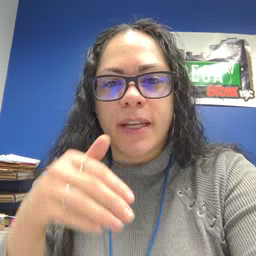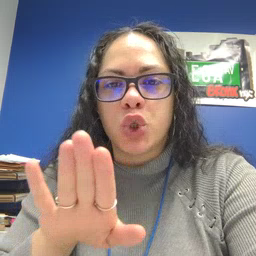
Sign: into